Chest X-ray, PA view. Patient: 32 years old, sex F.
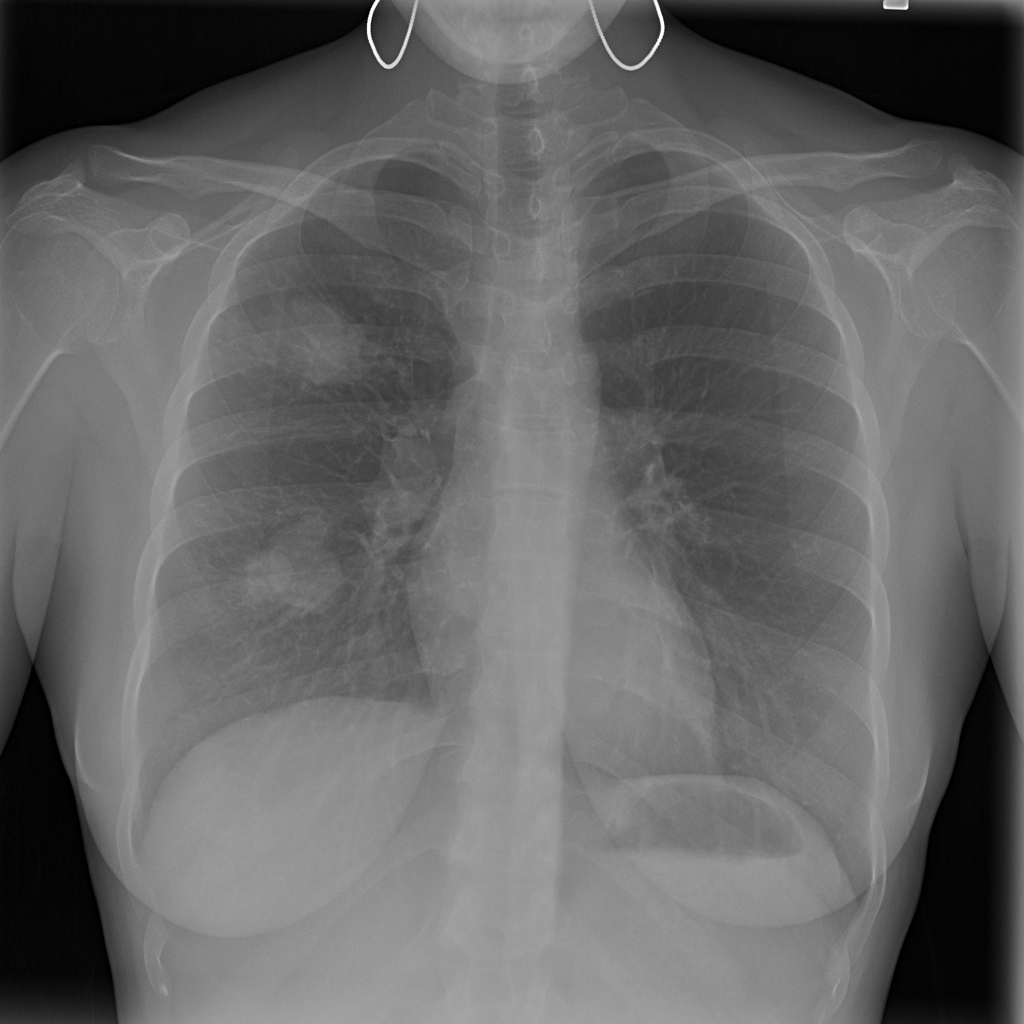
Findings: Nodule